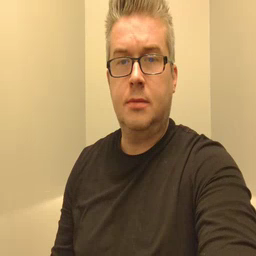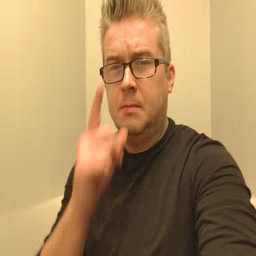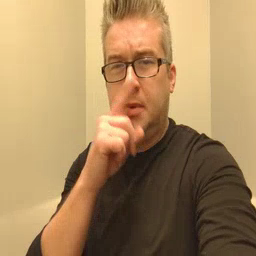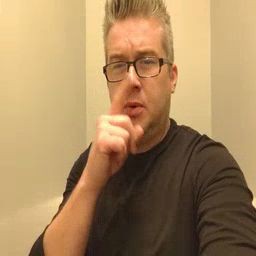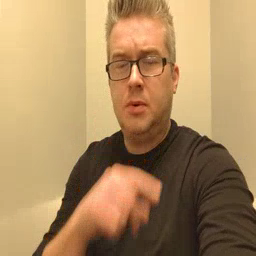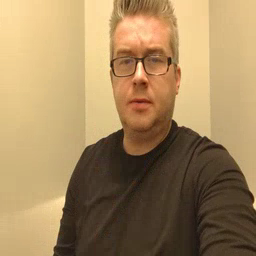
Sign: mouse